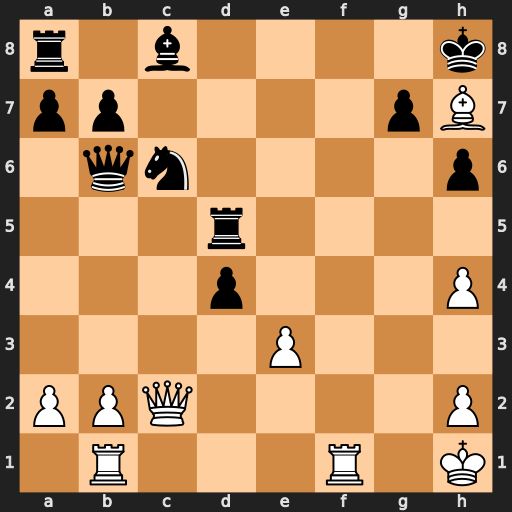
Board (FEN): r1b4k/pp4pB/1qn4p/3r4/3p3P/4P3/PPQ4P/1R3R1K
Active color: w
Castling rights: -
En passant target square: -
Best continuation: Rf8#